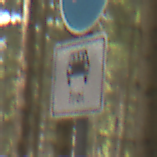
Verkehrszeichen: MehrfachbesetzePersonenkraftwagenFrei
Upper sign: Busssonderstreifen
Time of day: MorningAfternoon
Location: Outdoor (Nature)
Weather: Overcast
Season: Winter
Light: Natural